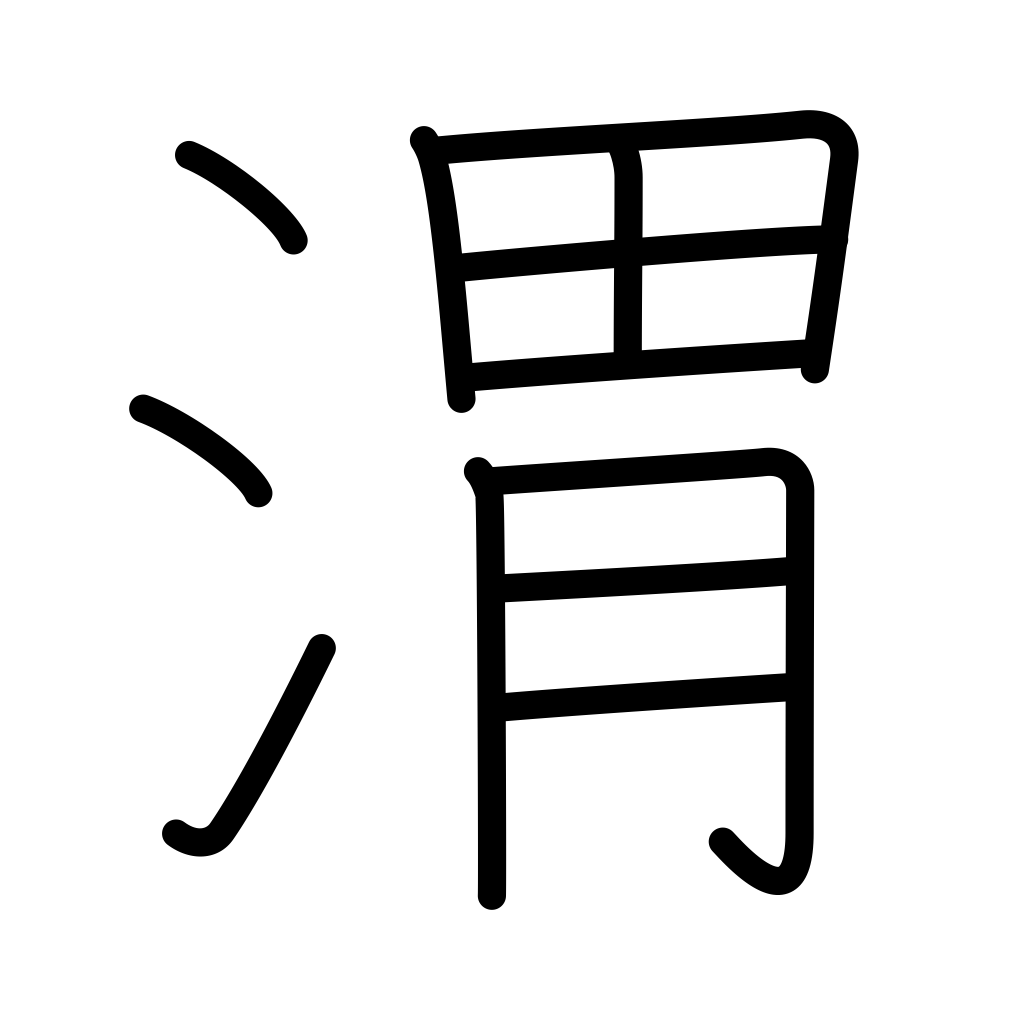
Meaning: name of Chinese river